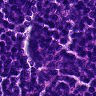
Metastatic tissue present: no